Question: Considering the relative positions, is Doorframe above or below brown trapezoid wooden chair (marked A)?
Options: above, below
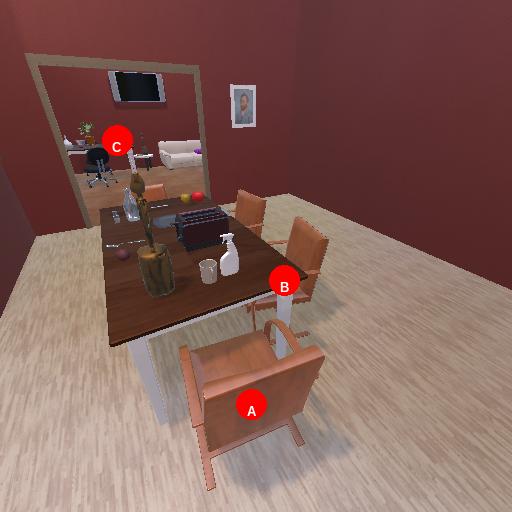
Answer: above